Interaction volume radius: 10 \u00c5
Interaction volume height: 10 \u00c5
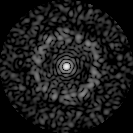
Disorder parameter: 0.8563